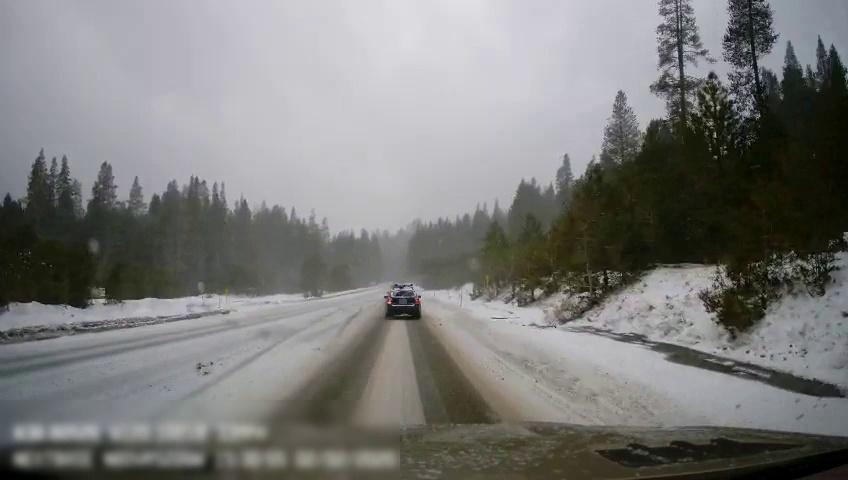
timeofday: Day
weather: Snowy
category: Drivable Space
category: Vehicles | SUV